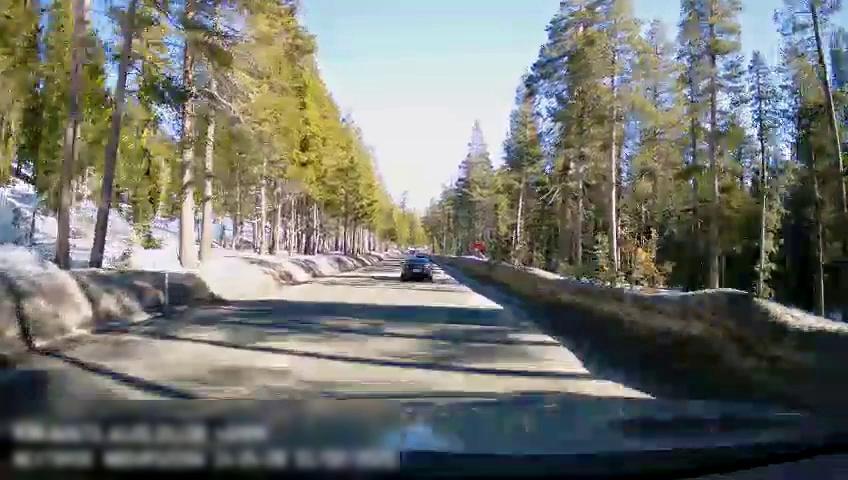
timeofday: Day
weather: Snowy
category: Drivable Space
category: Vehicles | Car